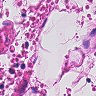
Metastatic tissue present: no